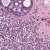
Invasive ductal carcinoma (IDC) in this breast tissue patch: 0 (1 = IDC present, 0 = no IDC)